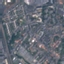
Land use / land cover: Residential